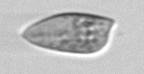
Label: Prorocentrum_dentatum